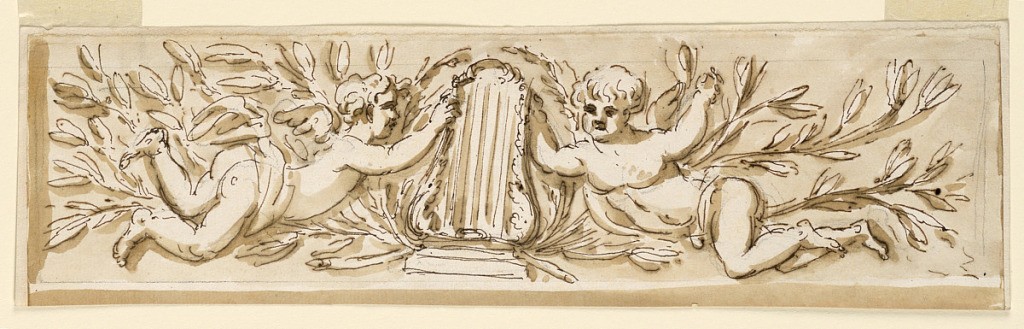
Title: Design for ceiling decoration
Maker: Giuseppe Barberi, Italian, 1746–1809
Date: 1746–1809
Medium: Pen and brown ink, brush and brown wash on off-white laid paper, lined
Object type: Drawing
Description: Design for ceiling decoration.